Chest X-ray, PA view. Patient: 65 years old, sex M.
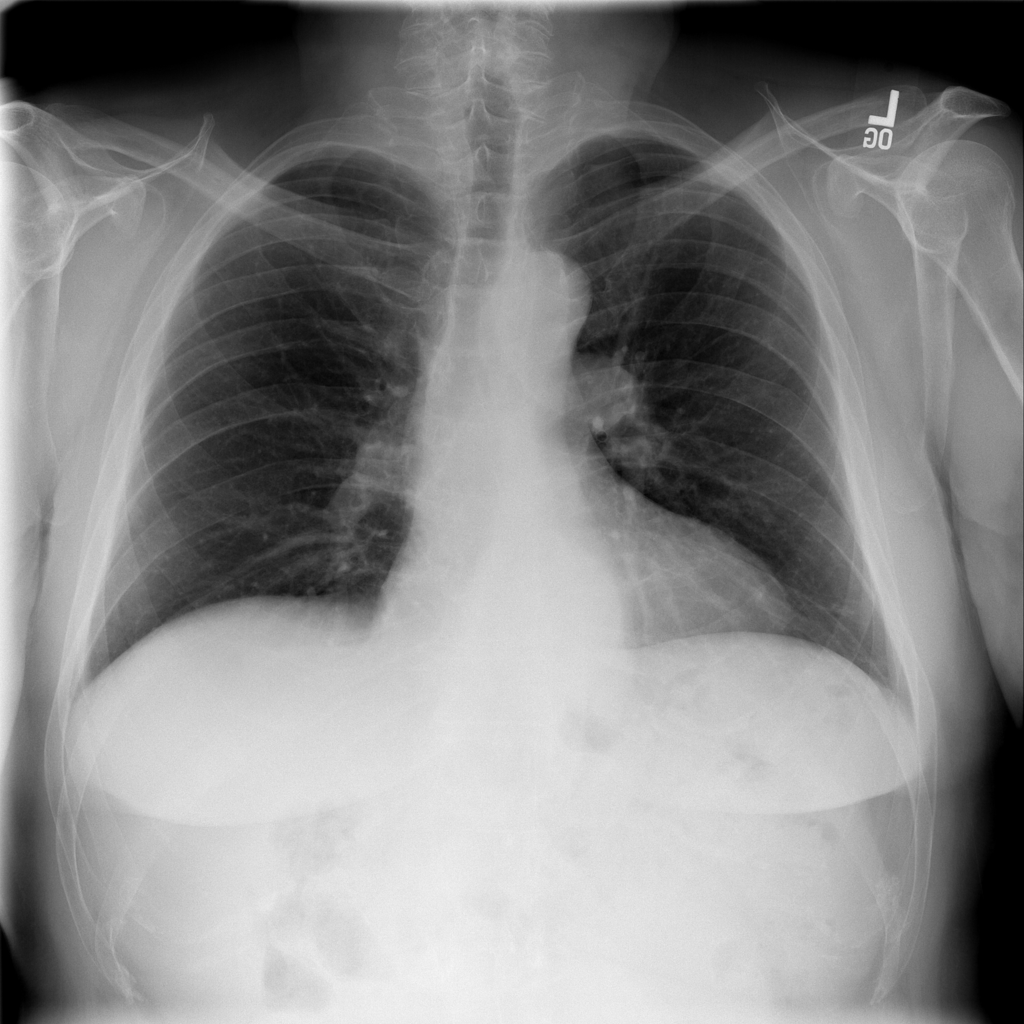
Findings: No Finding